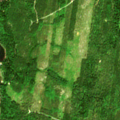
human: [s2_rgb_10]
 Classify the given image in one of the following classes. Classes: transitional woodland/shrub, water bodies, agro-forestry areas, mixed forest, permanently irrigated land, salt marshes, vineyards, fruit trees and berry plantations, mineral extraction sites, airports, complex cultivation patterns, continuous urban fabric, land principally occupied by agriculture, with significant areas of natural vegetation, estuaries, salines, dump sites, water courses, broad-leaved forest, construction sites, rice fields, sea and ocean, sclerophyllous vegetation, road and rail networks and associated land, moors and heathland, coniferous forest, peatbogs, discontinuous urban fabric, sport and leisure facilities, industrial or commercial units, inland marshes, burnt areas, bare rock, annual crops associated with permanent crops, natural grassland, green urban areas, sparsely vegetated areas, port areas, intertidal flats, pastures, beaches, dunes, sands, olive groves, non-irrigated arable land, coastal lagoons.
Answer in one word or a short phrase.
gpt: mixed forest, transitional woodland/shrub, sea and ocean